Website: home-depot
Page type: customer-info-address
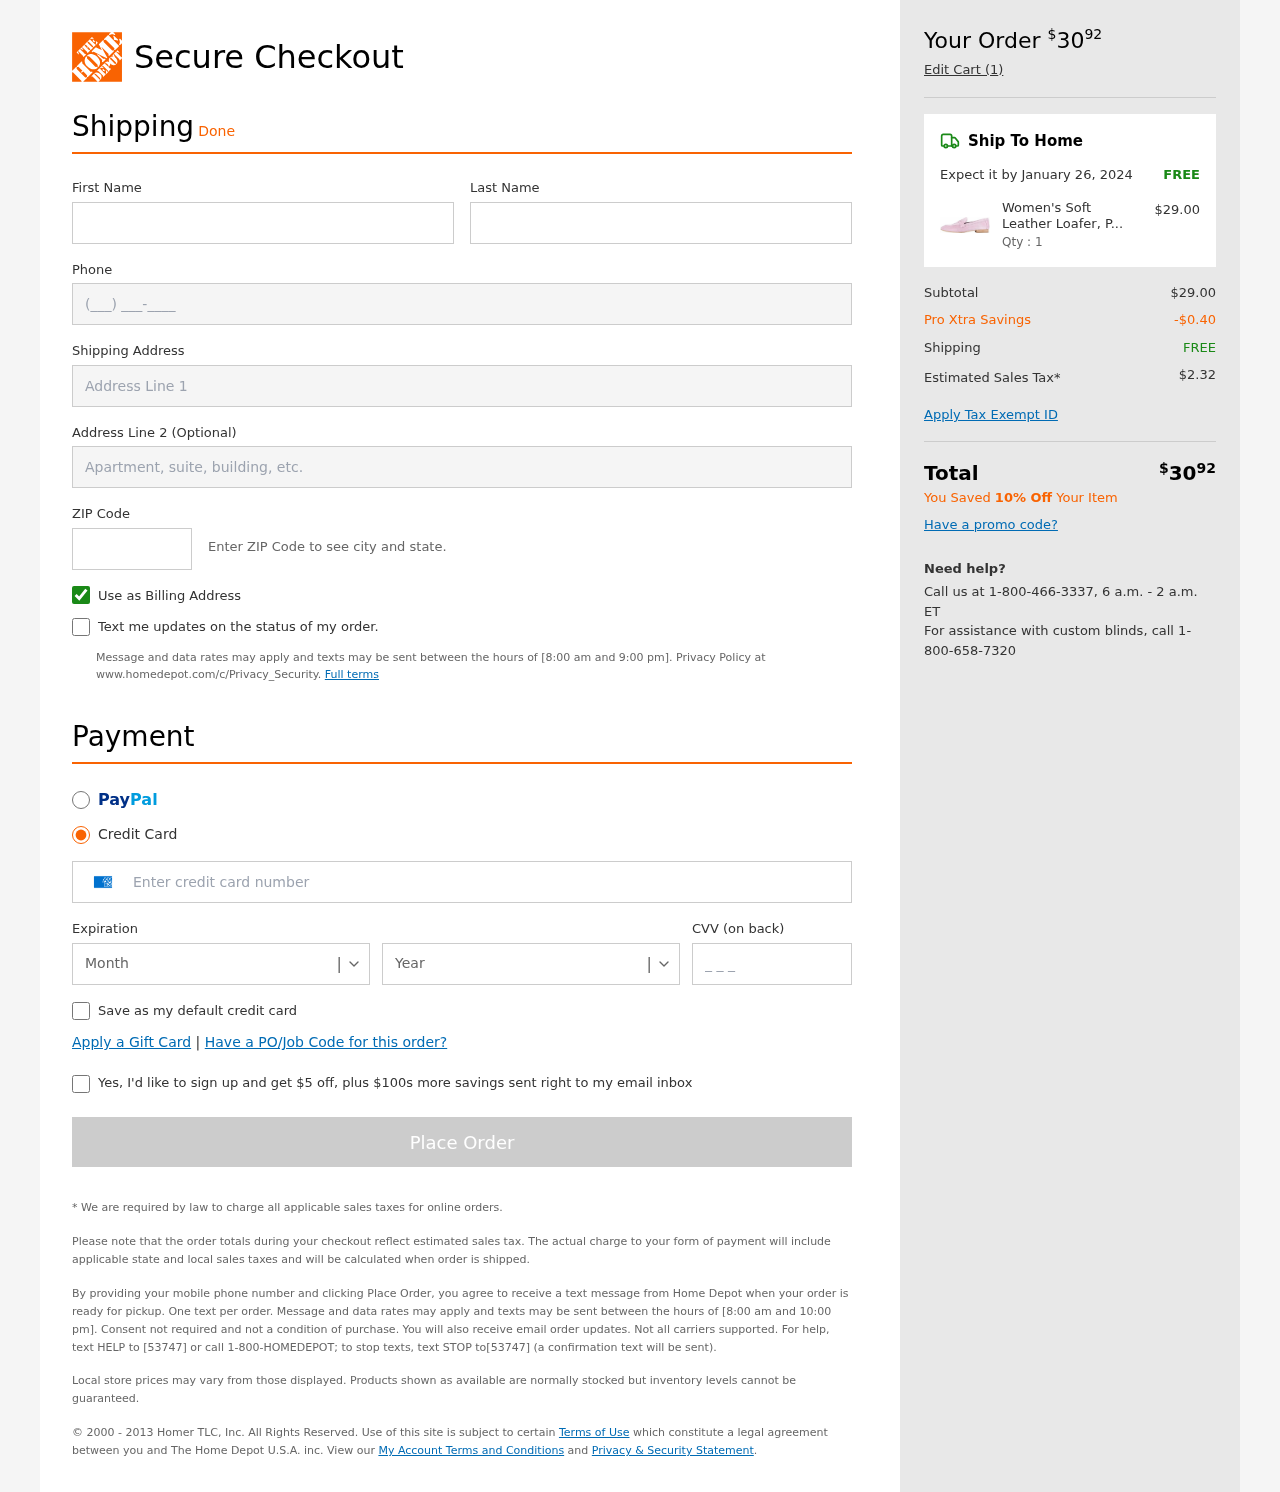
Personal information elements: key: PII_CARD_CVV
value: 2634
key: PII_CARD_EXPIRY_MONTH
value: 01
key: PII_CARD_EXPIRY_YEAR
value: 26
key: PII_CARD_NUMBER
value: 3798 2709 4278 800
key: PII_FIRSTNAME
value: Eric
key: PII_LASTNAME
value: Peters
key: PII_PHONE
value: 6694707052
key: PII_POSTCODE
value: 52414
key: PII_STREET
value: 97537 Dana Springs Suite 722
Product elements: key: PRODUCT1_NAME
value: Women's Soft Leather Loafer, Pink (Winsome Orchid), 8 UK
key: PRODUCT1_PRICE
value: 29
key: PRODUCT1_QUANTITY
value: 1
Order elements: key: ORDER_TOTAL
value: $3092
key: ORDER_NUM_ITEMS
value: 1
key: ORDER_DELIVERY_DATE
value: January 26, 2024
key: ORDER_SHIPPING_COST
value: FREE
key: ORDER_SUBTOTAL
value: $29.00
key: ORDER_DISCOUNT
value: -$0.40
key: ORDER_SHIPPING_COST2
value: FREE
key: ORDER_TAX
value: $2.32
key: ORDER_TOTAL2
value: $3092
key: ORDER_SAVINGS_MESSAGE
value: You Saved 10% Off Your Item